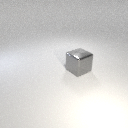
large gray metal cube